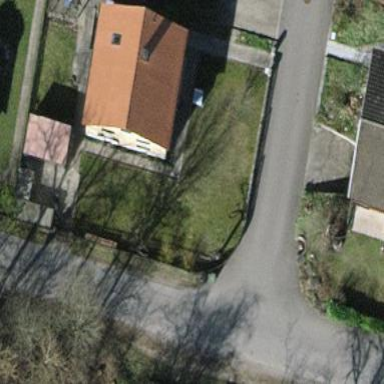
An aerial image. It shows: Detached building.